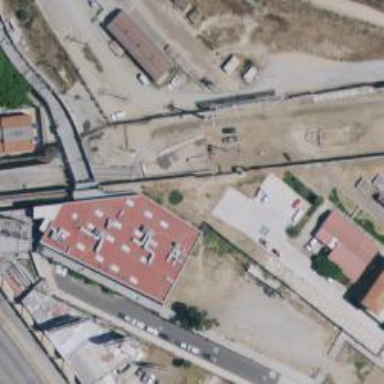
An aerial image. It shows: Border control barrier.